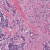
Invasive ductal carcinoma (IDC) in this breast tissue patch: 1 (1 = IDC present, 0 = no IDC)